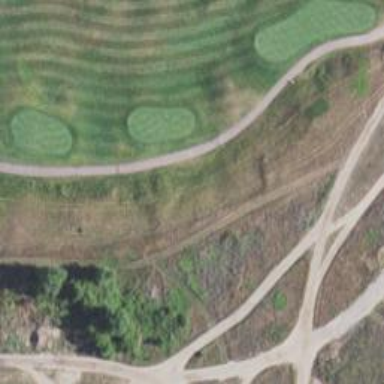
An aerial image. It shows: Golf cartpath that is also road path.